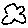
Label: cloud